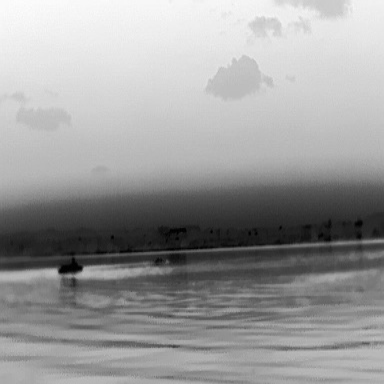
There are two objects shown in the infrared image, including a warship, and a canoe.